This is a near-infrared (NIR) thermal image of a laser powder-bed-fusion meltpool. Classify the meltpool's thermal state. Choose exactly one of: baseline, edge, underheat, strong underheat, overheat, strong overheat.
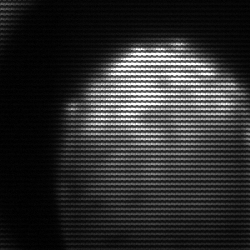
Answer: edge